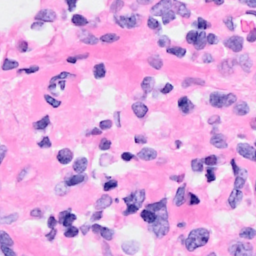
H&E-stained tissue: Breast